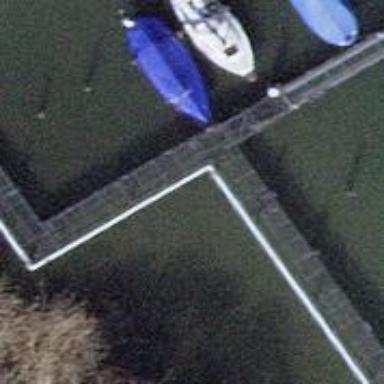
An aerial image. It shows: Man-made pier.